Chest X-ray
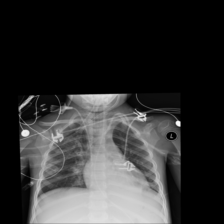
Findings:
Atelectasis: positive
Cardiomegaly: negative
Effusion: negative
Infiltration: positive
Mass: negative
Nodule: negative
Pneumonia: negative
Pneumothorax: negative
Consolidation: negative
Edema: negative
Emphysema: negative
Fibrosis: negative
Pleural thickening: negative
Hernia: negative